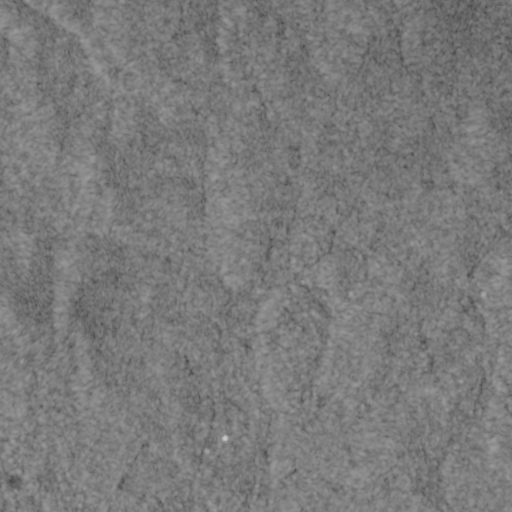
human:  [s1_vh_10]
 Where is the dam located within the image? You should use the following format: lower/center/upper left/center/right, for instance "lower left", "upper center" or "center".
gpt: The dam is located in the lower left of the image.
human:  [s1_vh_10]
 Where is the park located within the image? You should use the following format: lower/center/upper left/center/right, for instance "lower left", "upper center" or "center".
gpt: The park is located in the lower center of the image.
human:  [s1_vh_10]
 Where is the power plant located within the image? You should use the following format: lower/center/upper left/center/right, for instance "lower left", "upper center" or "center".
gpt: There is no power plant in the image.

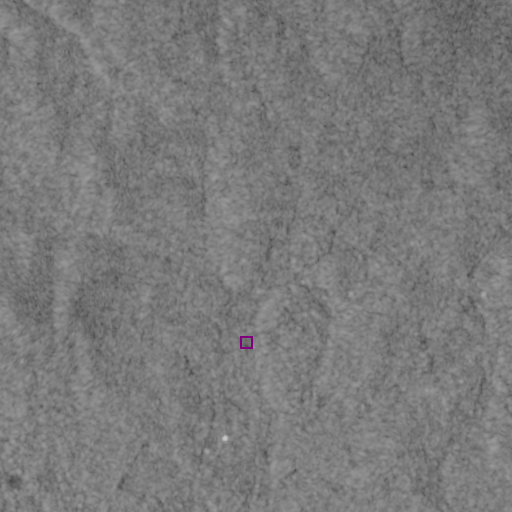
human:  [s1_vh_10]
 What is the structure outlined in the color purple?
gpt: The structure outlined in purple is a park.
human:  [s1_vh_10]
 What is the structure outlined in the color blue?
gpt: There is no blue outline.